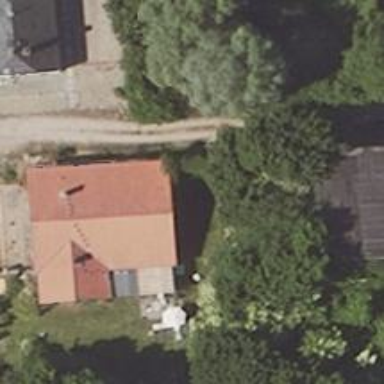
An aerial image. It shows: Gabled house with red roof.